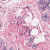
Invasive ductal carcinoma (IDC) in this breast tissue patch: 0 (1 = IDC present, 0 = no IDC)